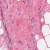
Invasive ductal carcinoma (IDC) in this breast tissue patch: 0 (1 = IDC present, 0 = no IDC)